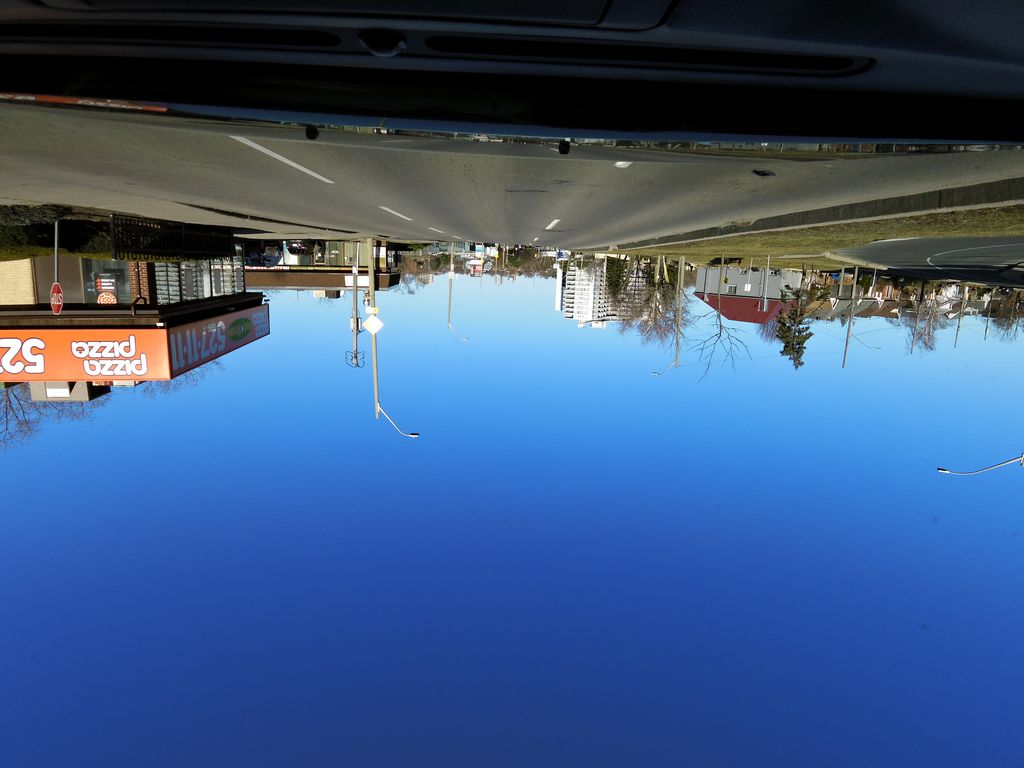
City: hamilton